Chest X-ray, PA view. Patient: 46 years old, sex F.
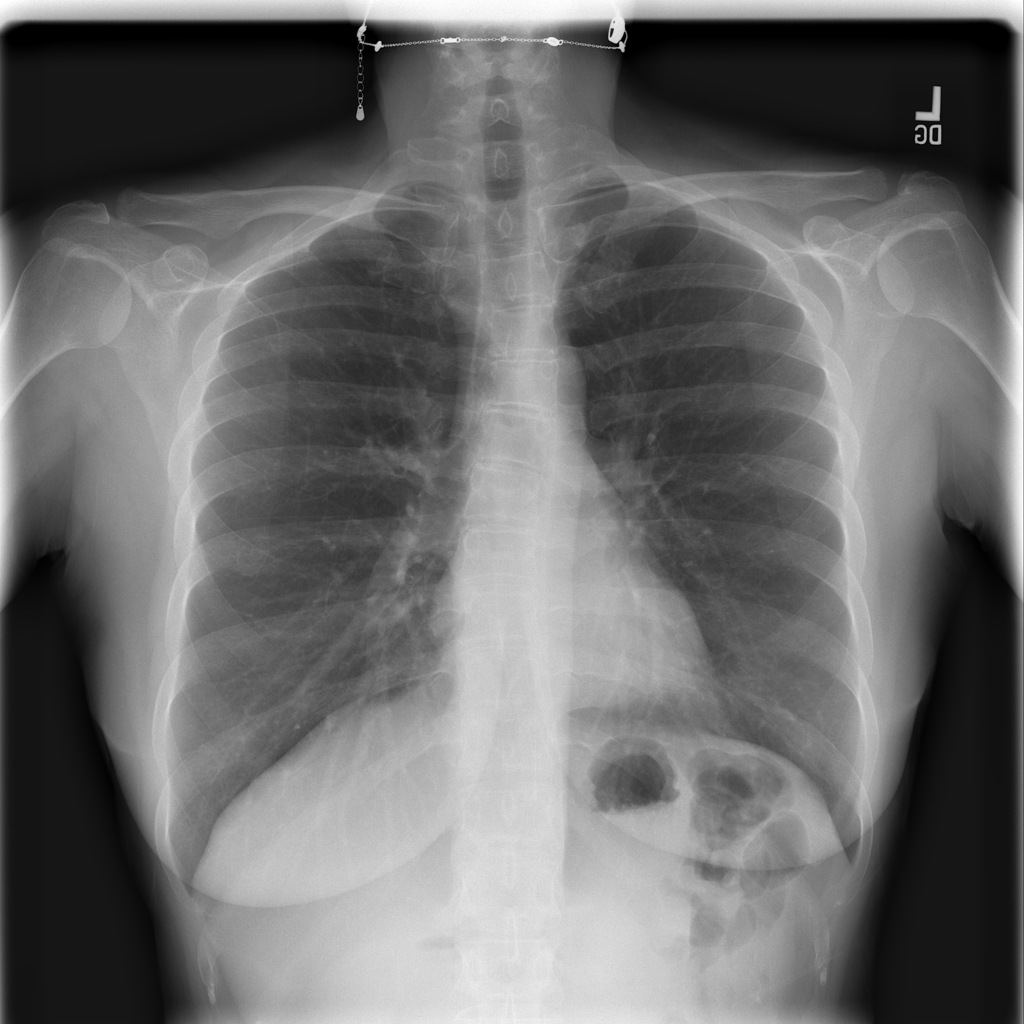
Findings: No Finding